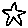
Label: star